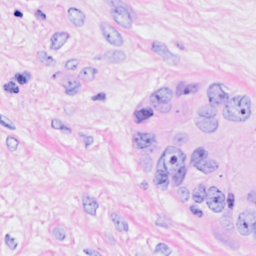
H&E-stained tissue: Breast